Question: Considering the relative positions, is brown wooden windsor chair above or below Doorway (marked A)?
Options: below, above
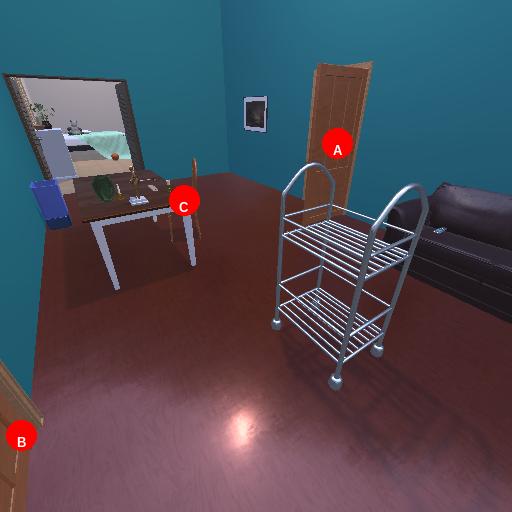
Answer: below